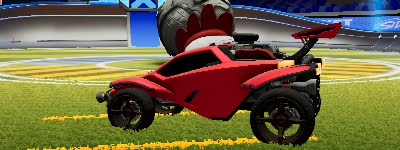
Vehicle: octane